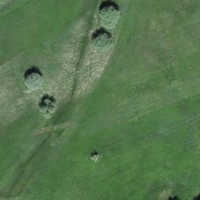
EUNIS habitat code: 23
Species observed at this site:
Symphyotrichum lanceolatum